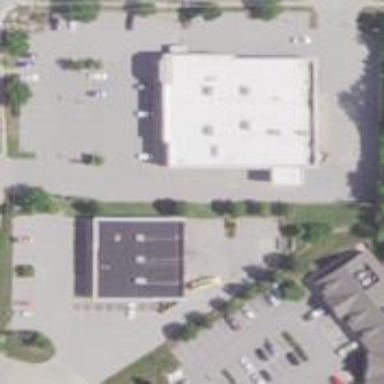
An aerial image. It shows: Retail area.